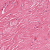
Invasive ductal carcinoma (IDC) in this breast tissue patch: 0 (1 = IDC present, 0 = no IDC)